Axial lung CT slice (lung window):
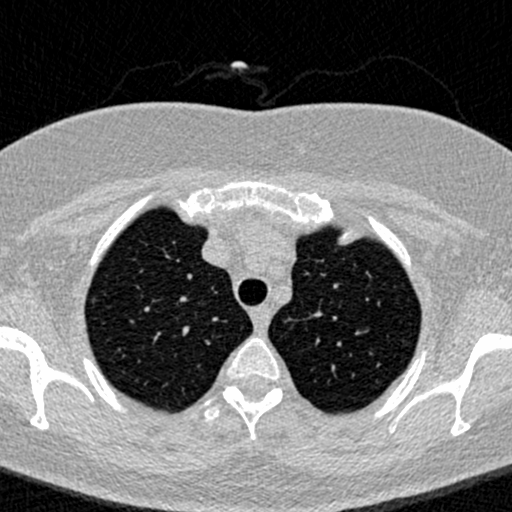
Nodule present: no